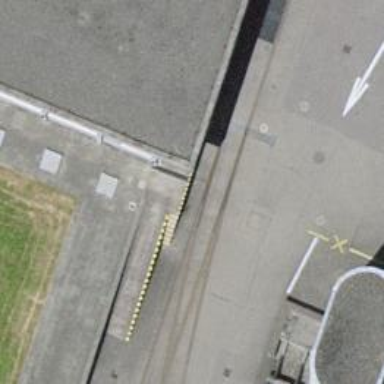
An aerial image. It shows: Railway switch.